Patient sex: M
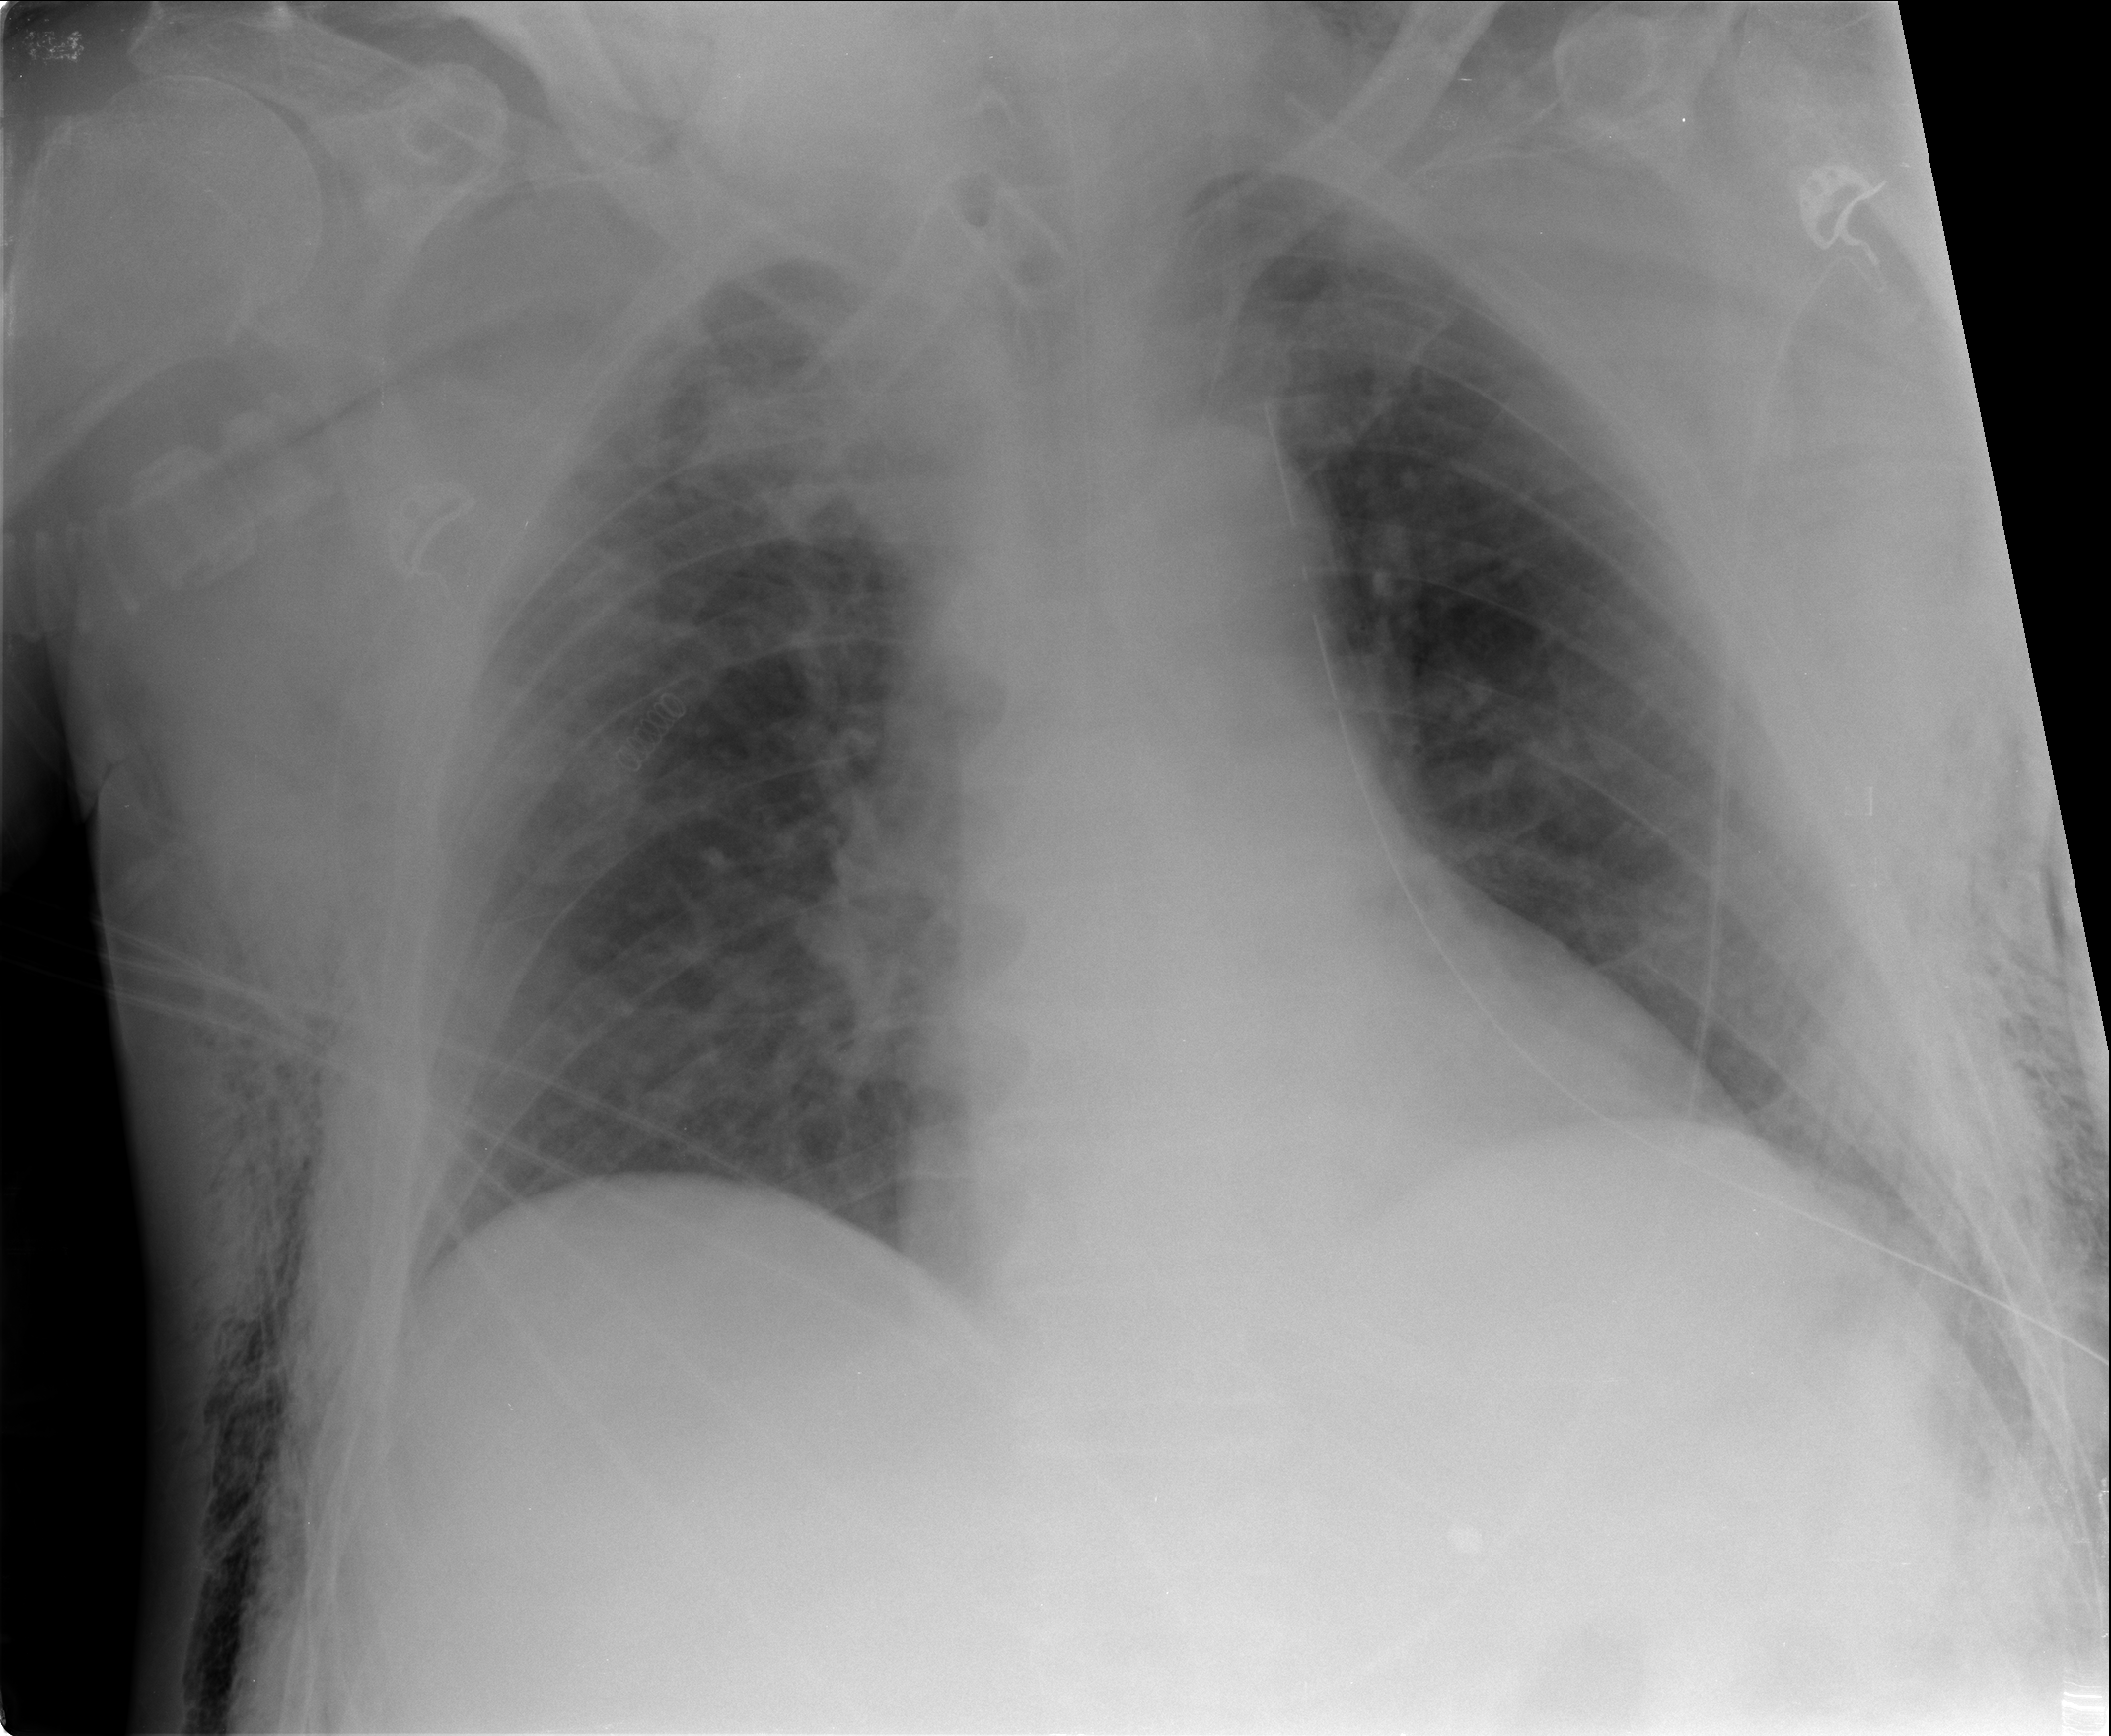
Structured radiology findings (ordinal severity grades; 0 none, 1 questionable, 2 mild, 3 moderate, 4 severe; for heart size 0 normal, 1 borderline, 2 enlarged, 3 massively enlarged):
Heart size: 2
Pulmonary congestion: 2
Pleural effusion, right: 0
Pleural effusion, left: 0
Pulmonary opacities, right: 0
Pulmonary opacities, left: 0
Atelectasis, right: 0
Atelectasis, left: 0